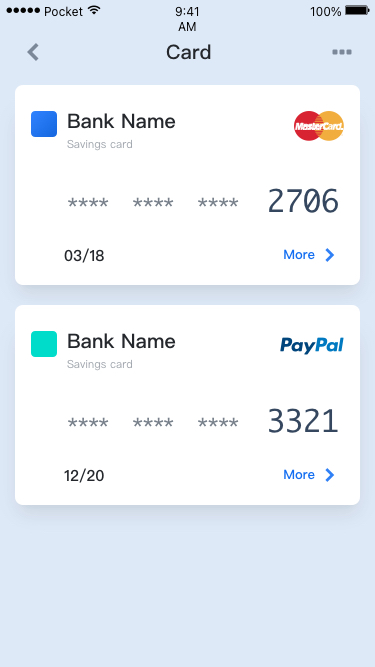
Text in this UI design:
2706
Bank Name
Savings card
More
03/18
****
****
****
3321
Bank Name
Savings card
More
12/20
****
****
****
Card